Question: Almost all file I/O operations in my Java code uses 'java.nio.*'. While debugging a piece of code today, however, I noticed that the debugger (Intellij IDEA 14) was showing the following piece of information for a 'java.nio.file.Path' instance:

Why is 'java.nio.file.Path' object being shown as 'sun.nio.fs.UnixPath' object in the debugger? What is the difference between these two classes?
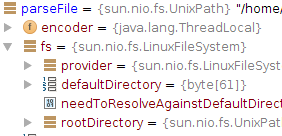
Answer: 'java.nio.file.Path' is an interface, 'sun.nio.fs.UnixPath' is its concrete implementation in your environment. If for example you run your code on Windows you see 'sun.nio.fs.WindowsPath'.